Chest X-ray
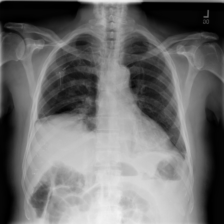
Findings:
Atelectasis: positive
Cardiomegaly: negative
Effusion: positive
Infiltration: positive
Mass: negative
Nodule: negative
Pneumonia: negative
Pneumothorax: negative
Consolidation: negative
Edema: negative
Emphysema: negative
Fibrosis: negative
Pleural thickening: negative
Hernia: negative